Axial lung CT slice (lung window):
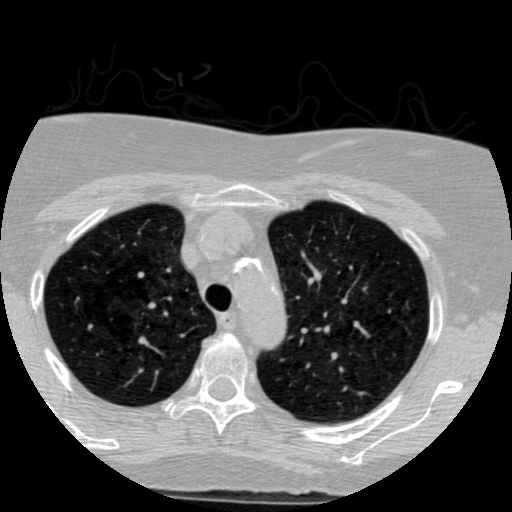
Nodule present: no